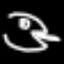
Label: frog